Question: Look at this image, please :

1' problem: i'd like to build it in iPhone SE, 8, 8 Plus and X but i can't do it.
2' problem: I used image and text insets to place the central image above the text. Changing the iPhone devise, and changing the proporsions of the buttons, also changes the arrangement of text and image?
Thank you.
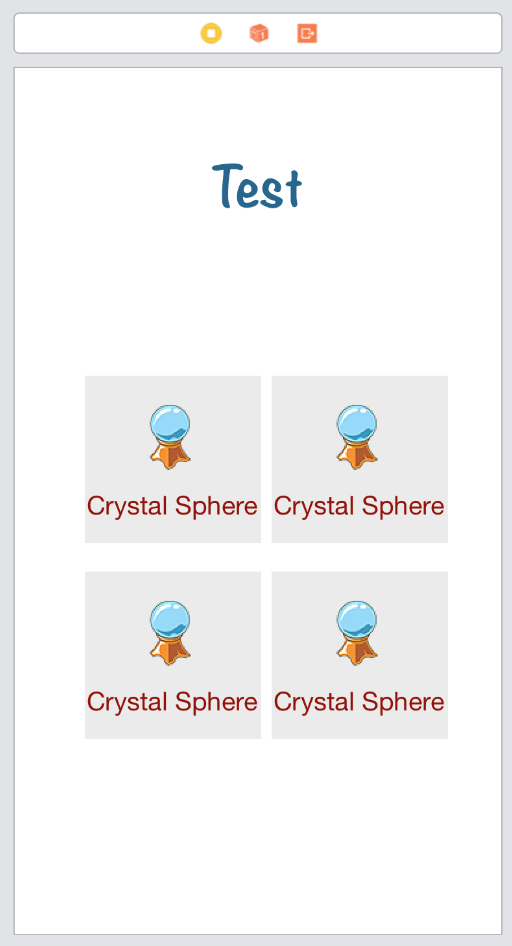
Answer: 1' problem: i'd like to build it in iPhone SE, 8, 8 Plus and X but i can't do it.
=> why ? what 's your problem?
2':Use stackview 's ok, but it have't effects when touched. You can create a CustomButton class :
'''
class ImageTopButton: UIButton
{
override func layoutSubviews()
{
super.layoutSubviews()
let size = self.frame.size
let imageSize = self.imageView!.intrinsicContentSize
let labelSize = self.titleLabel!.intrinsicContentSize
let totalHeight = imageSize.height + labelSize.height
let heightDiff = size.height - totalHeight
let padding = heightDiff / 2
let verticalPading:CGFloat = 10
self.imageView!.center = CGPoint(x: size.width / 2, y: imageSize.height / 2 + padding - verticalPading/2)
self.titleLabel!.center = CGPoint(x: size.width / 2, y: imageSize.height + padding + labelSize.height / 1.5 + verticalPading/2)
}
}
'''
You can change verticalPading and set class for UIButton is 'ImageTopButton'
whatever for 1':
<URL>
<URL>
<URL>
hope it's useful